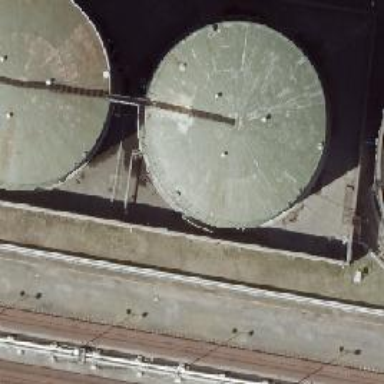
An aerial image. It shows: Storage tank which is man-made and housed in building.